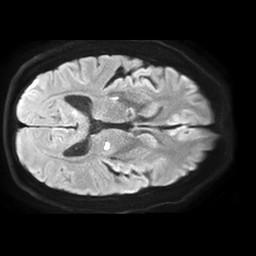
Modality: TRACE
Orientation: axial
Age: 44
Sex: male
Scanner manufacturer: philips
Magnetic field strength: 1.5 T
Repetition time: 4.6 s
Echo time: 0.08437 s